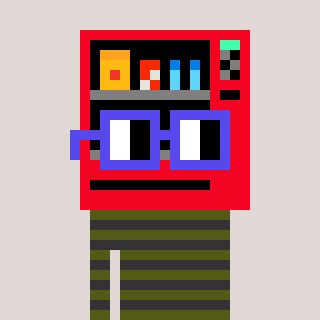
a pixel art character with square blue glasses, a vending machine-shaped head and a grayscale-colored body on a warm background